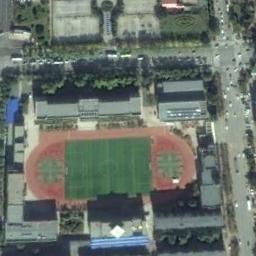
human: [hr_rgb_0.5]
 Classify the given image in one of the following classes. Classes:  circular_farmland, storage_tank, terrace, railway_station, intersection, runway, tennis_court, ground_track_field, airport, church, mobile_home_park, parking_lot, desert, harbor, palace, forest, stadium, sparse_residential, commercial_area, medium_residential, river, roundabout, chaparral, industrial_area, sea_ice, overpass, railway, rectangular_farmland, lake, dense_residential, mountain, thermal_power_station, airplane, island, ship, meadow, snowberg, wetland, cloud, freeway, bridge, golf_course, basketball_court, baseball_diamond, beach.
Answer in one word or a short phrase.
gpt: ground_track_field